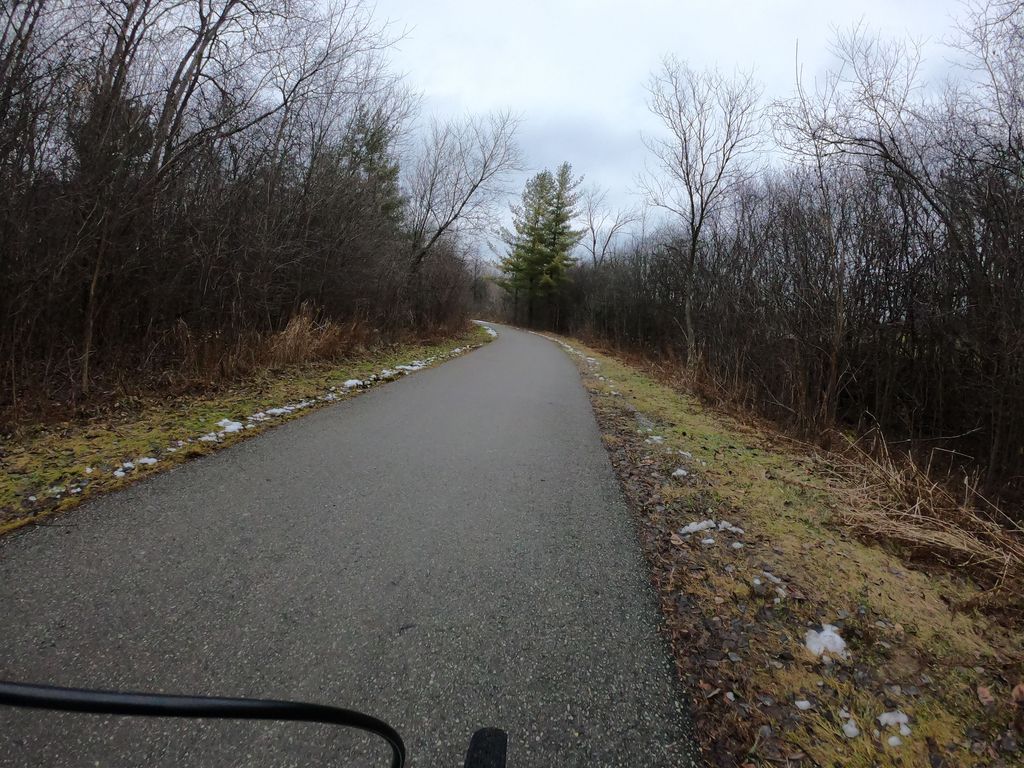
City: kitchener-waterloo